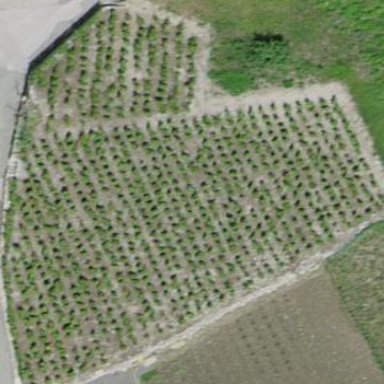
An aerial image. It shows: Vineyard growing grapes.